Field crop: maize
Growth stage: 2
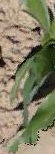
Species: maize